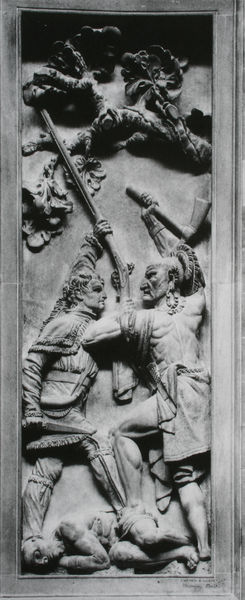
Titel: Der Konflikt zwischen Daniel Boone und den Indianern
Künstler: Enrico Causici
Standort: Washington, D.C.
Institution: United States Capitol Rotunda
Schlagwörter: angriff, baum, blätter, feder, fuß, gruppe, himmel, kampf, kämpfer, laub, lendenschurz, mann, nackt, schlaf, schurz, weiß, wolken, bäume, menschen, äste, grau, holz, kleider, mitte, männer, ohrring, profil, schmuck, schwarz, tür, hochformat, rock, jacke, profile, bibel, federn, geschichte, gesicht, kleidung, leiche, mensch, messer, mord, rahmen, stein, tod, tot, toter, bild, ast, feld, busch, boden, gewand, mantel, drei, pflanze, pflanzen, locken, handel, stock, engel, skulptur, relief, füße, liegen, rahmung, schlafend, düster, zwei, schuhe, afrika, kette, amerika, grisaille, rand, figuren, krieg, schlacht, soldaten, muskeln, metall, bildhauerei, bronze, halbnackt, plastik, steinmetz, holzrahmen, liegend, gehrock, gruppen, foto, eisen, gang, lendentuch, zweig, barfuß, plastisch, hakennase, militär, schwert, streit, säbel, uniform, waffen, schlag, soldat, tote, verletzt, waffe, mäntel, engländer, stiefel, tasche, kämpfen, rüstung, schnitzerei, jäger, leichnam, sterben, gewehr, axt, dolch, krieger, eiche, flinte, fresko, usa, federschmuck, beil, schlagen, planze, hacke, tritt, umbringen, kolonialismus, kolonie, sterbender, irokese, zweikampf, iro, steinmetzarbeit, maänner, indianer, ureinwohner, treten, siedler, liegender, kain und abel, american, spitzhacke, büchse, verletzter, besiegt, tomahawk, halbrelief, jagdtasche, nordamerika, amerikaner, europäer, auseinandersetzung, gewhr, eingeborener, trapper, weisser, wilder, traper, chingachgok, indianerkrieg, indianerkriege, indians, lederstrumpf, liegent, tomahoak, halbplastisch, dekmal, himmenl, geweh, rustung